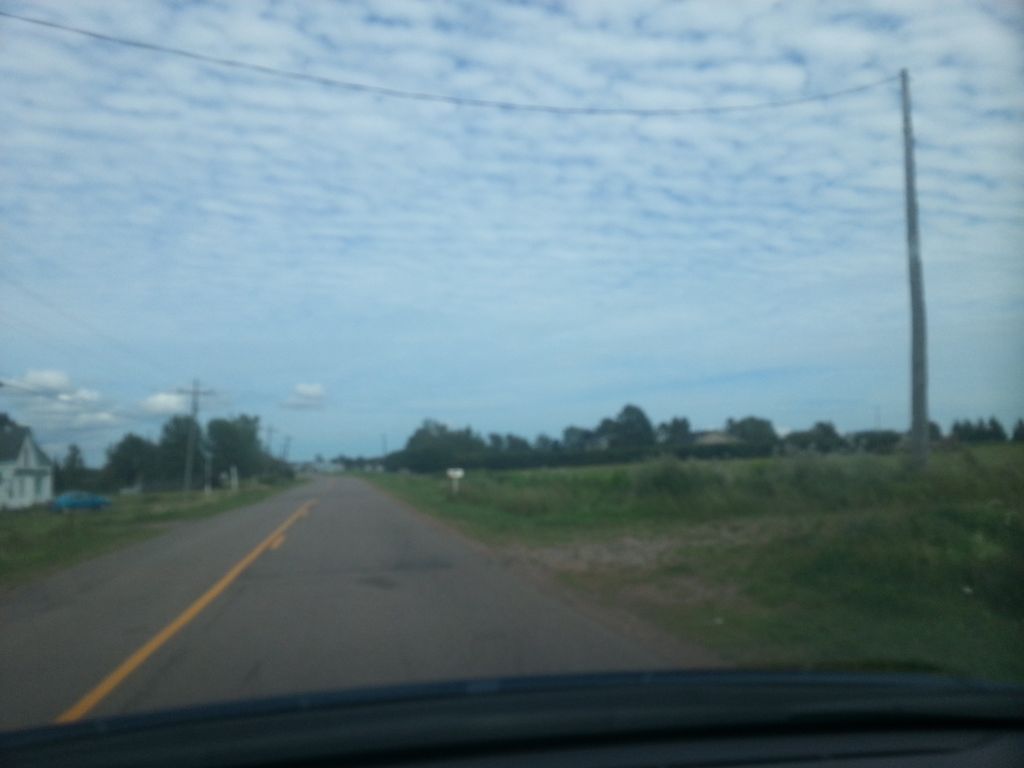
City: charlottetown